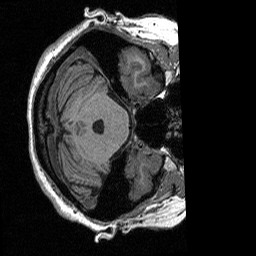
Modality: T1w
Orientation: axial
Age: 39
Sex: female
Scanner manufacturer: siemens
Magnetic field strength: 3 T
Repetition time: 2.3 s
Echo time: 0.00298 s